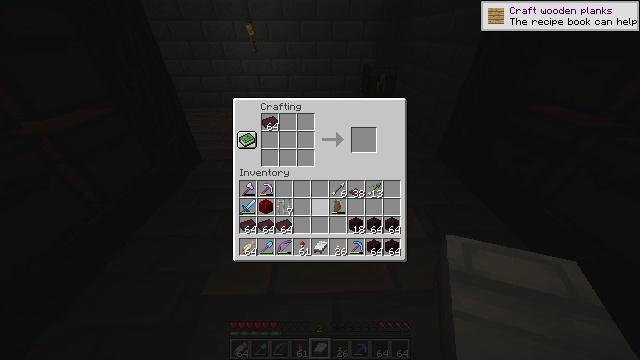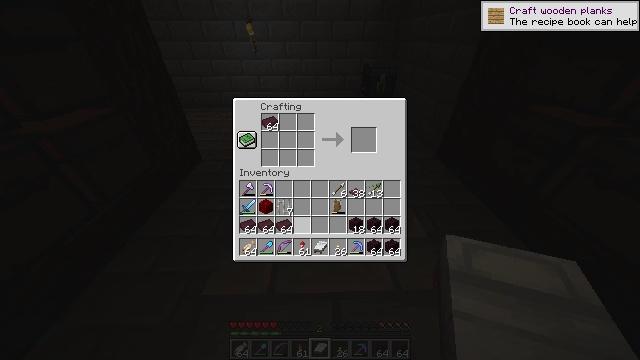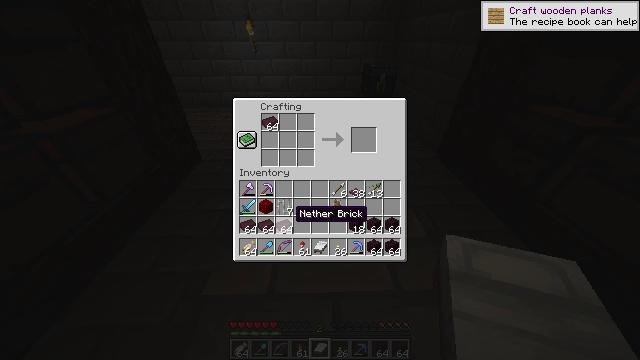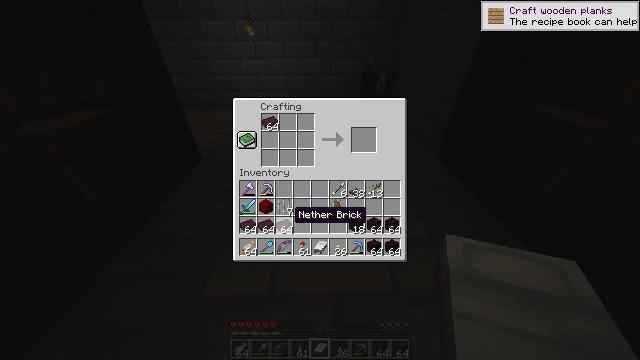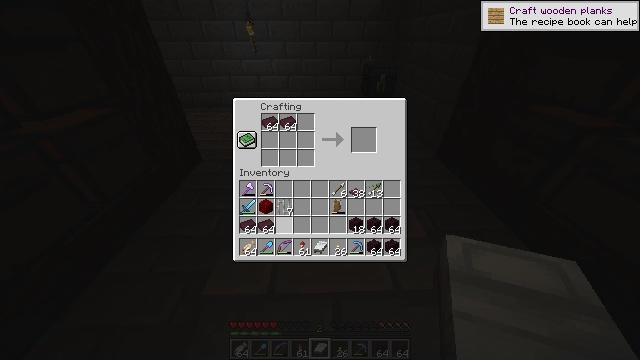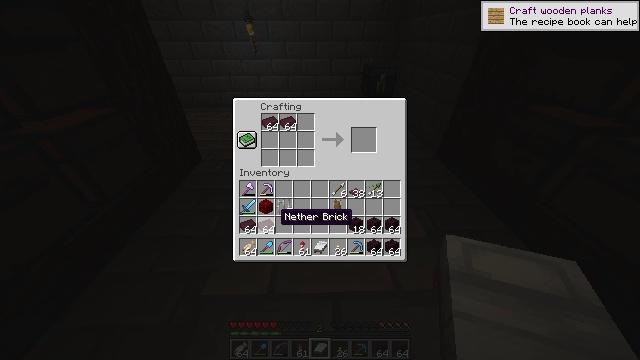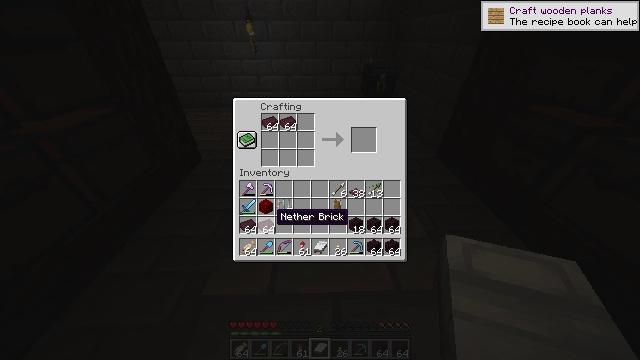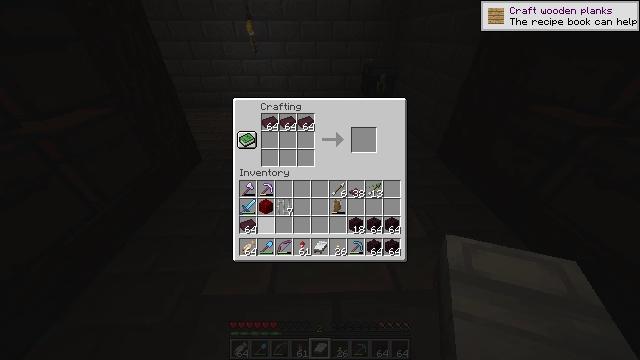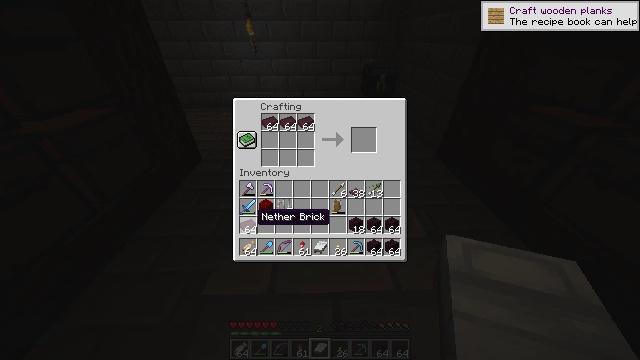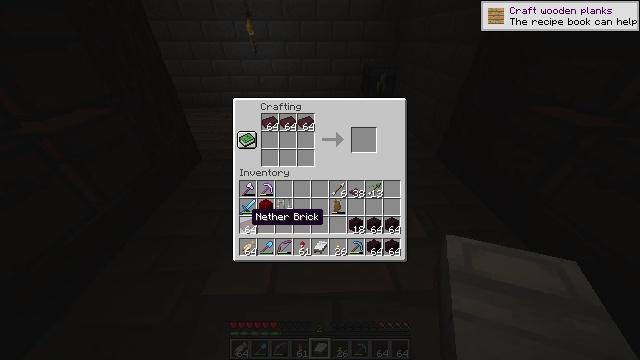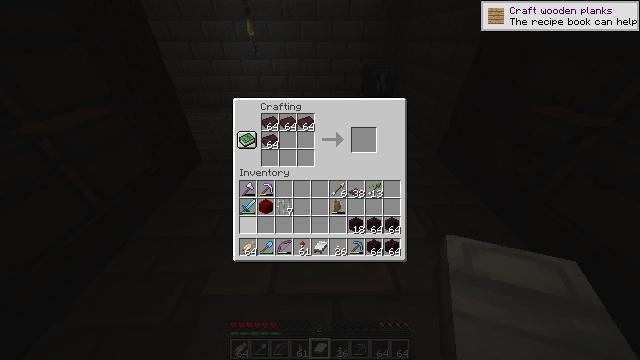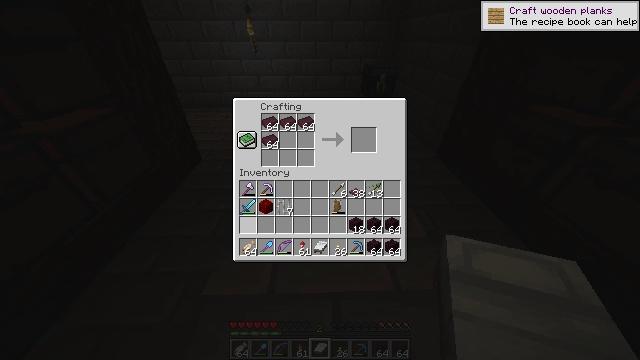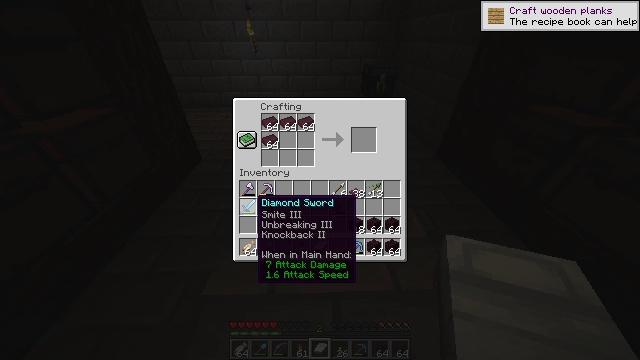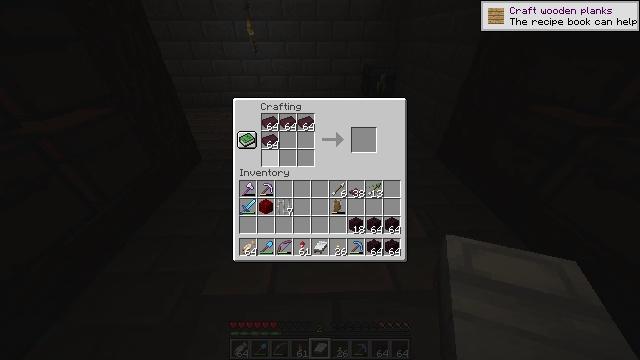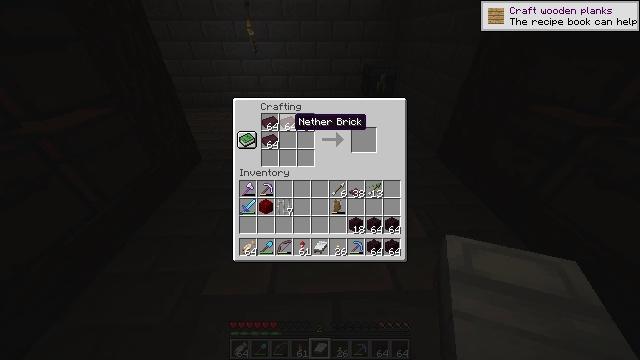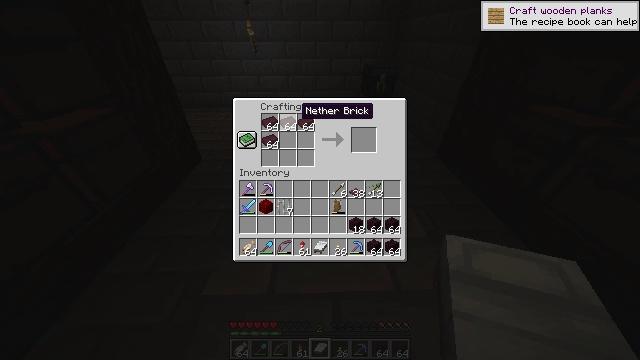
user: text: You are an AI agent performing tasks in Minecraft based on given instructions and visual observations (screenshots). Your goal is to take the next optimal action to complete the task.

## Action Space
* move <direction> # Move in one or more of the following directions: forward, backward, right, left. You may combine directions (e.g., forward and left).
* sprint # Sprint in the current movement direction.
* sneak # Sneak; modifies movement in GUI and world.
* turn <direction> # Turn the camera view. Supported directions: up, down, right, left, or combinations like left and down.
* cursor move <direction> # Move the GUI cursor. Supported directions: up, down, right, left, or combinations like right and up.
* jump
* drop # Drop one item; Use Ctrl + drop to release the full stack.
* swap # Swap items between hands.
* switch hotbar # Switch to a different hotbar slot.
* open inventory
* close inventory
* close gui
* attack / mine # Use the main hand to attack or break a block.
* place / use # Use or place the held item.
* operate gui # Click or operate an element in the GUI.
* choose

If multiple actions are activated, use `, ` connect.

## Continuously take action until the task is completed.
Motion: motion action
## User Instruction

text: Smelt netherrack to create nether bricks.
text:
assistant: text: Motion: sneak, cursor move left
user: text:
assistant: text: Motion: sneak, cursor move left
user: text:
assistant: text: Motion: sneak
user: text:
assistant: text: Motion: sneak, choose
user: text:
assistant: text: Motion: sneak, cursor move left
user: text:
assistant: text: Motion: sneak
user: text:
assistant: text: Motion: sneak, choose
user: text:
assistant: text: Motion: sneak, cursor move left, choose
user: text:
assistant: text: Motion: sneak
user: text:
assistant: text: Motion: sneak, choose
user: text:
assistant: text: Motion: sneak, choose
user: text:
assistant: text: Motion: sneak, cursor move up
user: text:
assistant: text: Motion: sneak, cursor move right and up
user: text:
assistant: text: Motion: sneak, cursor move right and up
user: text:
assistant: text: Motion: cursor move right and up
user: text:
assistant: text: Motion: no_op
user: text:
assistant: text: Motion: no_op
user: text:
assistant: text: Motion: cursor move right
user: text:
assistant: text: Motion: no_op
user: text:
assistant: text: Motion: no_op
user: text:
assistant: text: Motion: operate gui
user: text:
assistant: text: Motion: cursor move left and down
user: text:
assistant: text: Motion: no_op
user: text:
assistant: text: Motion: no_op
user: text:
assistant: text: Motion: operate gui
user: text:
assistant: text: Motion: no_op
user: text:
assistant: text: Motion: no_op
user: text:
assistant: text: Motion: no_op
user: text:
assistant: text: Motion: sneak, cursor move right
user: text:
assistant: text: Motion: sneak, cursor move right